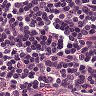
Metastatic tissue present: no